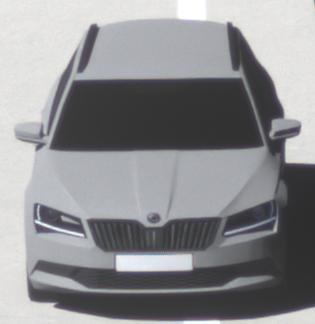
Make: Skoda
Model: Superb Combi 1.4 TSI
Detailed model: Superb (III) Combi
Model produced from: 2015/09
Model produced until: 2018/06
Doors: 5
Color: gray
Road condition: dry road
Daytime: midday
Contrast: high contrast